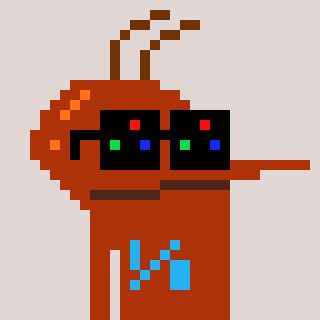
a pixel art character with square black sunglasses, a mosquito-shaped head and a hotbrown-colored body on a warm background